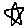
Label: star